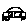
Label: car